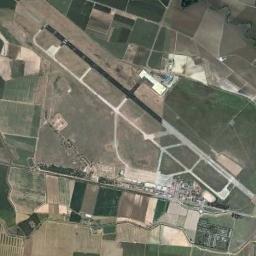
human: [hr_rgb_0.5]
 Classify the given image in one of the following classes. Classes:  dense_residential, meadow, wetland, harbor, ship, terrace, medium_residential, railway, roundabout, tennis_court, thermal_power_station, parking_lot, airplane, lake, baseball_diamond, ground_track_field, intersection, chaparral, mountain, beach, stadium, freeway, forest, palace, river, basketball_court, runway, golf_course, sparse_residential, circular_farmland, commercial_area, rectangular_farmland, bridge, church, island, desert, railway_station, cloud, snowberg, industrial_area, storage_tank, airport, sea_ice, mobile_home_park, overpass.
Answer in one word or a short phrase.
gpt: airport